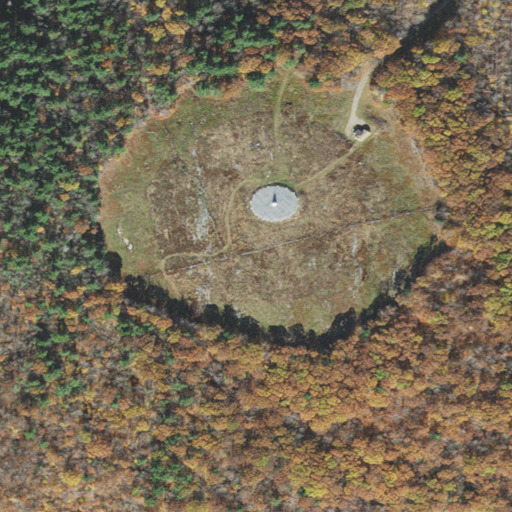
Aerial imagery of mountain in Massachusetts named Fays Hill containing deciduous forest, shrub, mixed forest, pasture, evergreen forest, and open development